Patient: sex M, age 66
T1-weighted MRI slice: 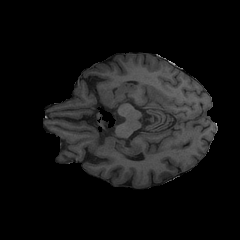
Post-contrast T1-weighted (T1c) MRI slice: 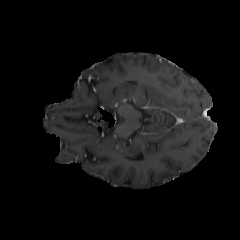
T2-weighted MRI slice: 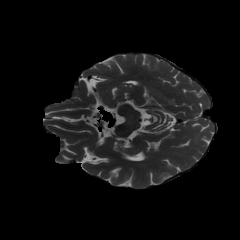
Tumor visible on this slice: no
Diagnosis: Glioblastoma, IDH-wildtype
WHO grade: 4